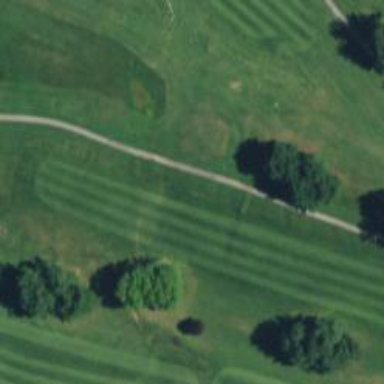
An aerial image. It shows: Golf hole.